Interaction volume radius: 5 \u00c5
Interaction volume height: 50 \u00c5
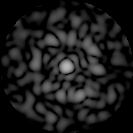
Disorder parameter: 0.847